Field crop: maize
Growth stage: 2
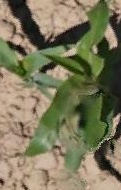
Species: maize